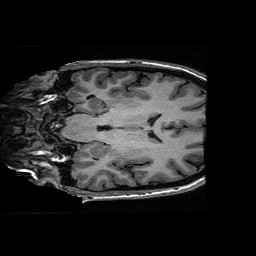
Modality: T1w
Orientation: coronal
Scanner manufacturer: ge
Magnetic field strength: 3 T
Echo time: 0.00318 s